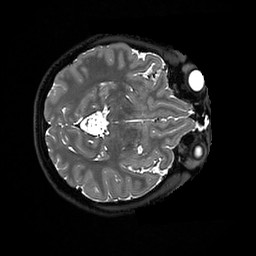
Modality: T2w
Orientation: axial
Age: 24
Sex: female
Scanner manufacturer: ge
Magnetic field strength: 3 T
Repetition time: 3.202 s
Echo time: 0.06582 s